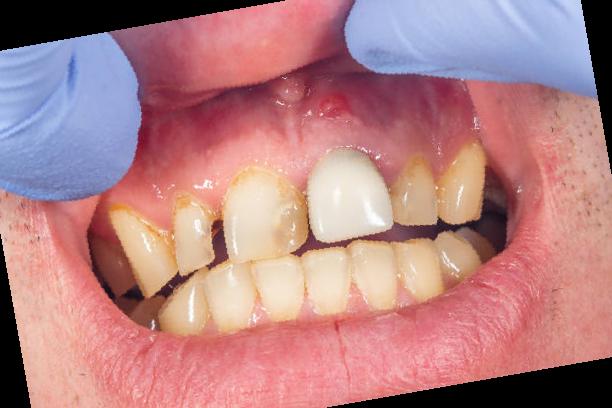
Condition: Calculus